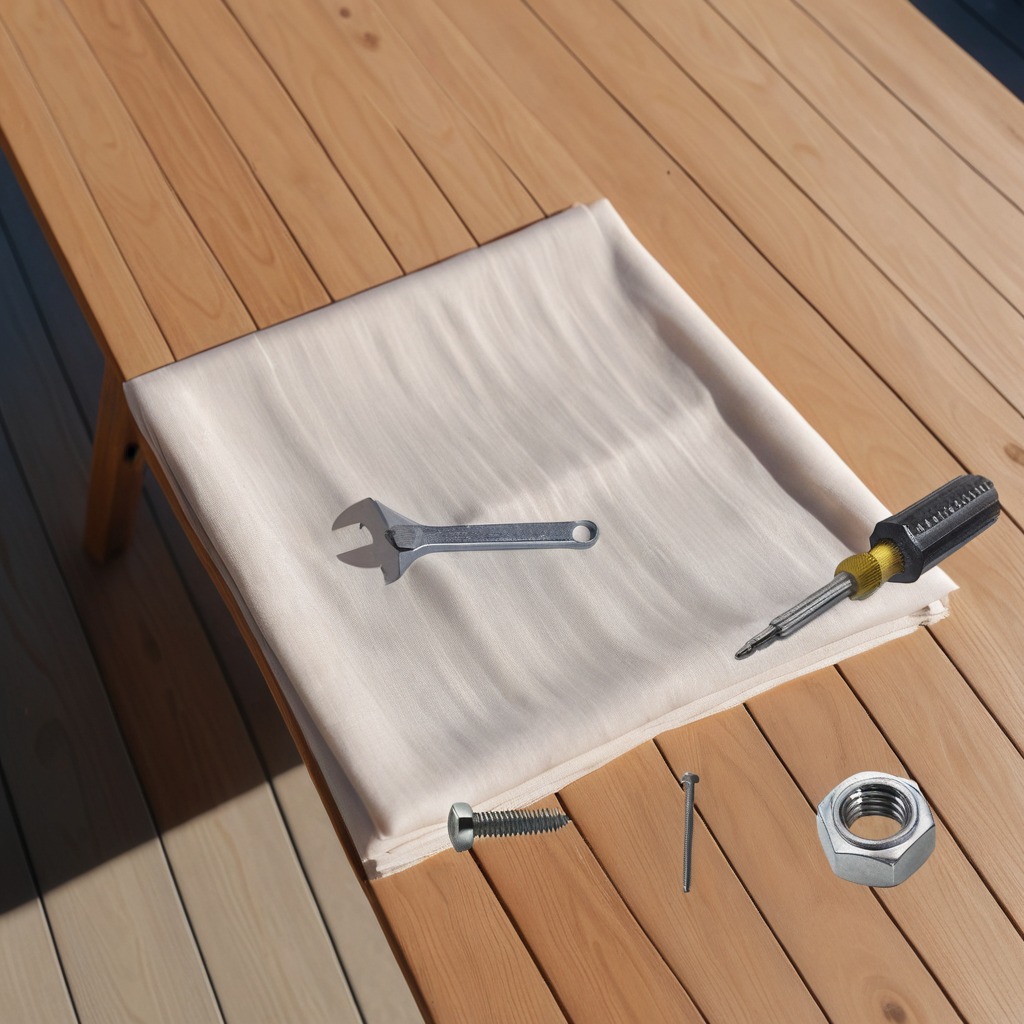
A metal machine screw, an iron nail, a screwdriver, a metal nut, and a wrench are lying on the wooden table.